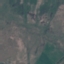
Land use / land cover: HerbaceousVegetation